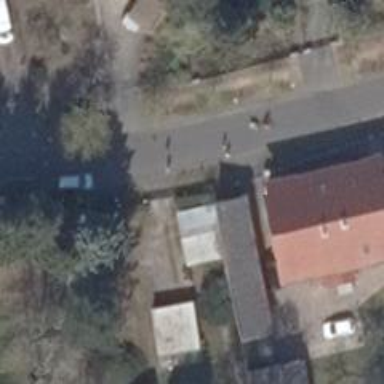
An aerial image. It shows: Driveway leading to service road.